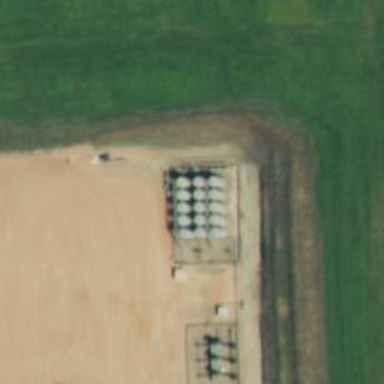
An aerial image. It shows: Storage tank with man-made structure.